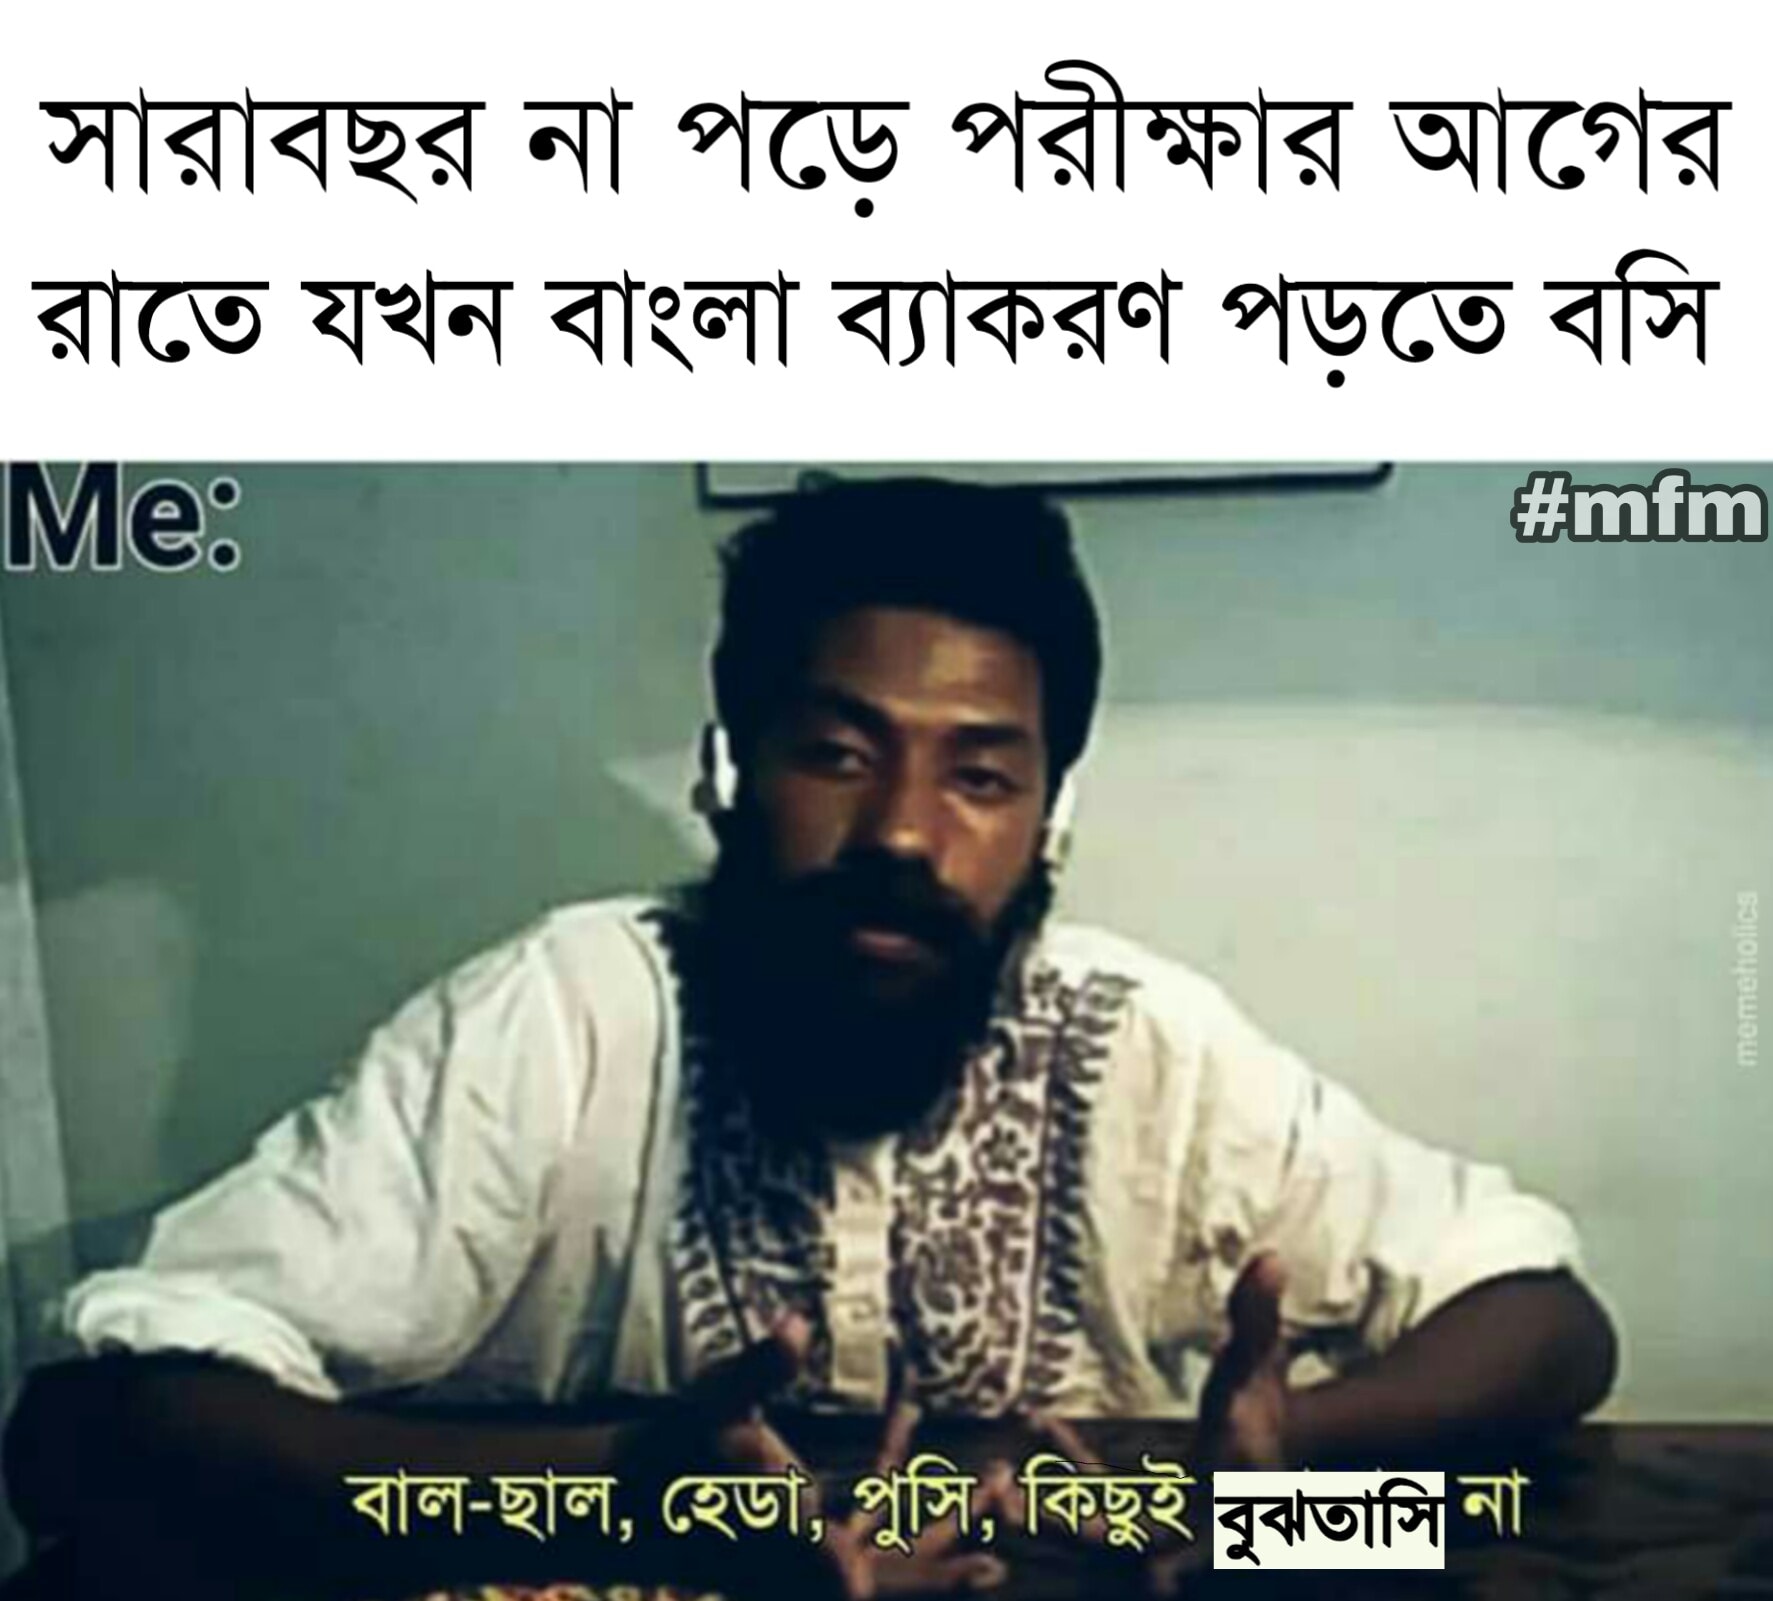
Caption: সারাবছর না পড়ে পরীক্ষার আগের রাতে যখন বাংলা ব্যাকরণ পড়তে বসি   Me:  বাল-ছাল, হেডা, পুসি, কিছুই বুঝতাসি না
Label: non-hate